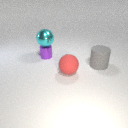
large gray rubber cylinder behind large red rubber sphere